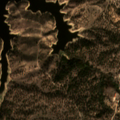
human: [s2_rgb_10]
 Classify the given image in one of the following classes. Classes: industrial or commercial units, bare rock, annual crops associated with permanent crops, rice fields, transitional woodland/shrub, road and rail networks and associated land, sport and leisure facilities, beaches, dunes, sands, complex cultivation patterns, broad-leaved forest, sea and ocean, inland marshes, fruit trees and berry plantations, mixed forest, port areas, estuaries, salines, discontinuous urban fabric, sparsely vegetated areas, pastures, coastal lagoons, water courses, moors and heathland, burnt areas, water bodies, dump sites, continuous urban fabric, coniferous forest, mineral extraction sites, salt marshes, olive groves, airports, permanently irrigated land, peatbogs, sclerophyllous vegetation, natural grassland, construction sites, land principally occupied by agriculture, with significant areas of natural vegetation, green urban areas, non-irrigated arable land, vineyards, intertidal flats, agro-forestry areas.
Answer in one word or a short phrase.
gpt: olive groves, agro-forestry areas, broad-leaved forest, water bodies